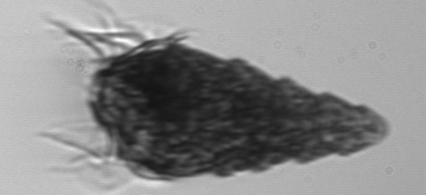
Label: Laboea_strobila